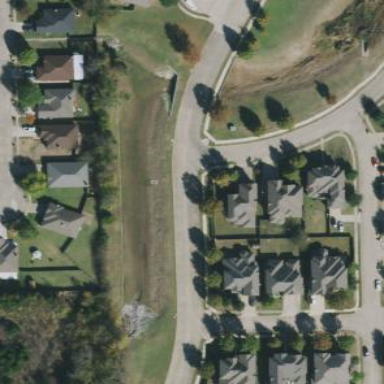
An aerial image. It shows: Grassy plot designated for zoning purposes.